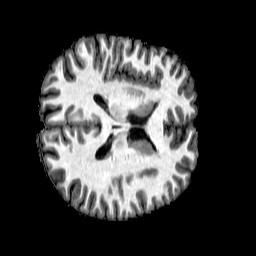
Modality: T1w
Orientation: axial
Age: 36
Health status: healthy
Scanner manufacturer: philips
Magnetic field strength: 3 T
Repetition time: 0.007816 s
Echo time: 0.003594 s